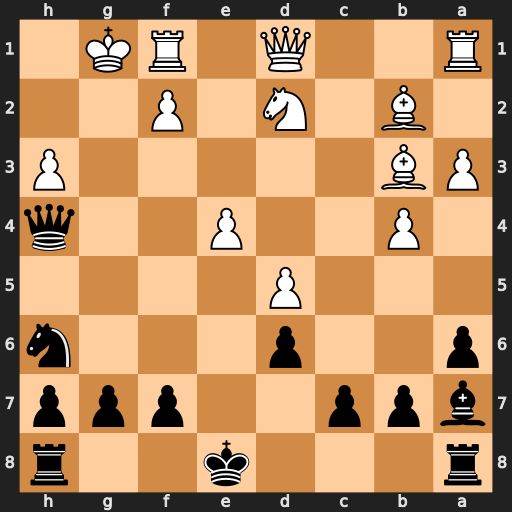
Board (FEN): r3k2r/bpp2ppp/p2p3n/3P4/1P2P2q/PB5P/1B1N1P2/R2Q1RK1
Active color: b
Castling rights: kq
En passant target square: -
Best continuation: Qg3+ Kh1 Qxh3+